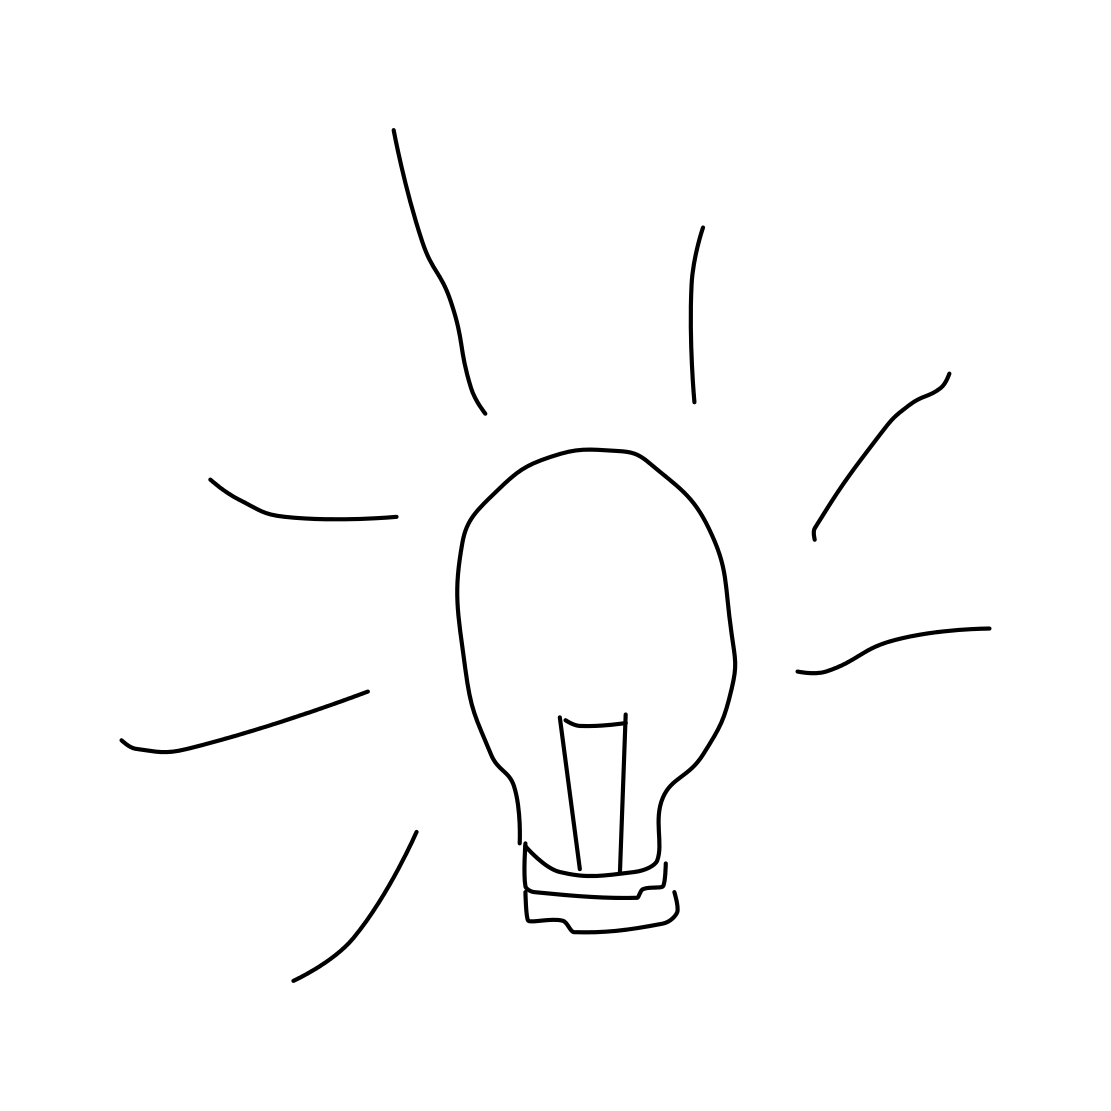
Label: lightbulb